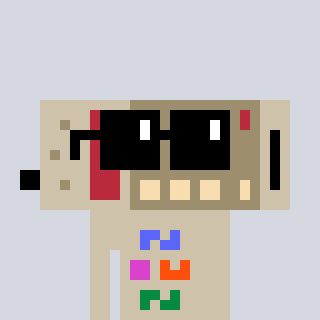
a pixel art character with square black sunglasses, a cordless phone-shaped head and a bege-colored body on a cool background